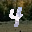
Label: 4